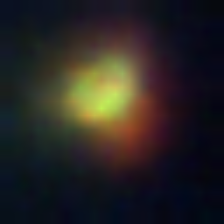
Taxon: NanoPlankton
Group: Other